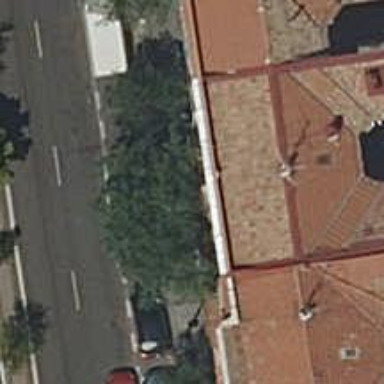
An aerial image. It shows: Restaurant.